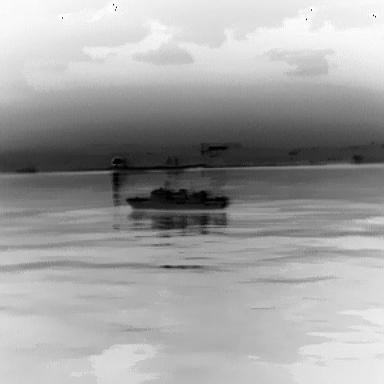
There is a warship in the infrared image.